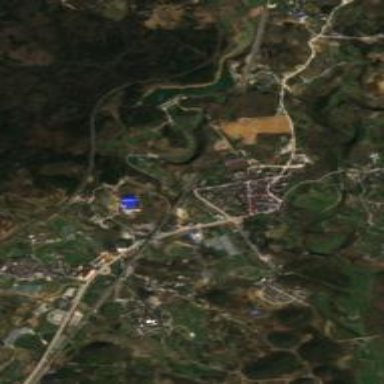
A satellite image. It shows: Ethnic township within town.